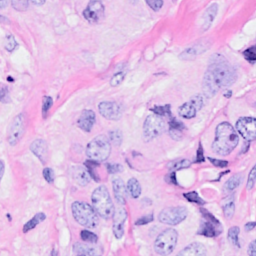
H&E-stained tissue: Breast